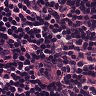
Metastatic tissue present: no